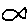
Label: fish